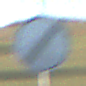
Verkehrszeichen: EndeSaemtlicherBegrenzungen
Umgebung: Outdoor, Nature
Tageszeit: MorningAfternoon
Wetter: Clear
Licht: Natural
Jahreszeit: Winter
Kontrast: HighContrast